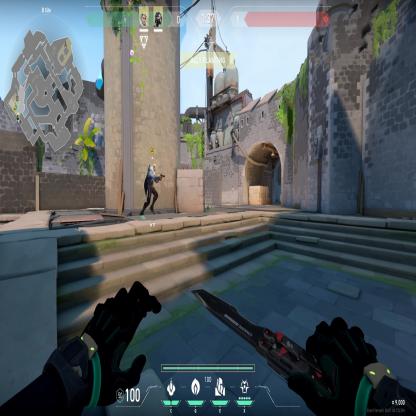
Label: teammate